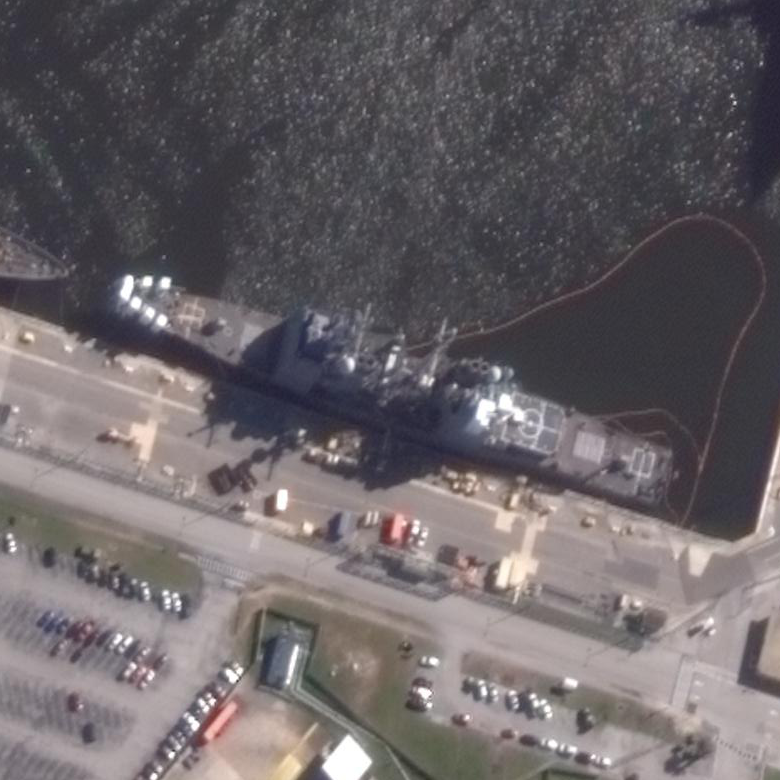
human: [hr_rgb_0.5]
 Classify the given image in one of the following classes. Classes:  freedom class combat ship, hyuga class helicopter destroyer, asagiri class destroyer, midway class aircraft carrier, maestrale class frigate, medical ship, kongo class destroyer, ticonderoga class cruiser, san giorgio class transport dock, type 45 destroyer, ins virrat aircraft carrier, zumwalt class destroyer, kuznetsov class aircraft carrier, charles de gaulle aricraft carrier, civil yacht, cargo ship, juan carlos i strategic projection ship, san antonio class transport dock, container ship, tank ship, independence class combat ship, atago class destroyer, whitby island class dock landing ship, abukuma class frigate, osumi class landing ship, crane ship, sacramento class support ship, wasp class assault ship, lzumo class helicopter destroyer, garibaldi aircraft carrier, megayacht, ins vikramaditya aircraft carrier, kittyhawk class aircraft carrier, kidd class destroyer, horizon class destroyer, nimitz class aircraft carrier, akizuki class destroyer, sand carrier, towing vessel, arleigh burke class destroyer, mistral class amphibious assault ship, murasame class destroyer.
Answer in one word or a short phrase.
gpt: Ticonderoga class cruiser